Interaction volume radius: 10 \u00c5
Interaction volume height: 25 \u00c5
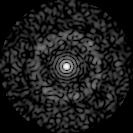
Disorder parameter: 0.8397